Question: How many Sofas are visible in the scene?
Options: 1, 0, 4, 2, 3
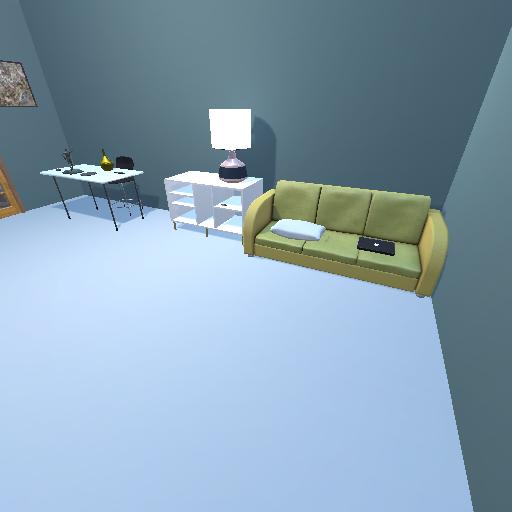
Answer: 1